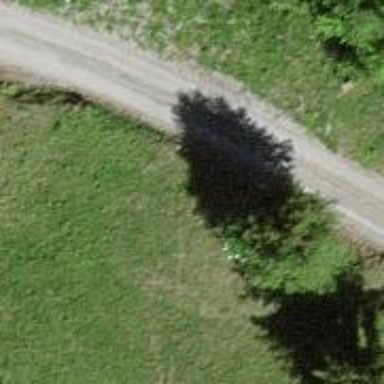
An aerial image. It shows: Well-maintained track road with grade 1 tracktype.